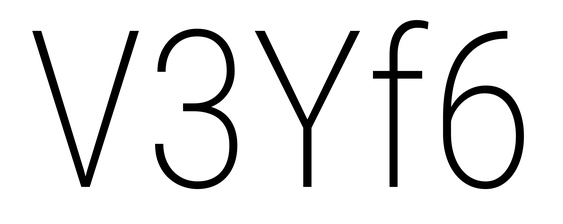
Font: Roboto_Condensed_ExtraLight